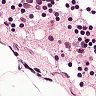
Metastatic tissue present: no